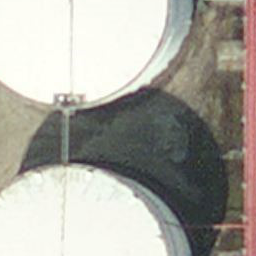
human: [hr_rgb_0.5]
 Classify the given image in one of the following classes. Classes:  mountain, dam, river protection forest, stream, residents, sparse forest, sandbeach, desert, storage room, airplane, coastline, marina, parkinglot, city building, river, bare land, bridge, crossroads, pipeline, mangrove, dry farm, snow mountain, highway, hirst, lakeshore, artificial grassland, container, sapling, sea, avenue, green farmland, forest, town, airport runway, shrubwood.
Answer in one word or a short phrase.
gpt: storage room